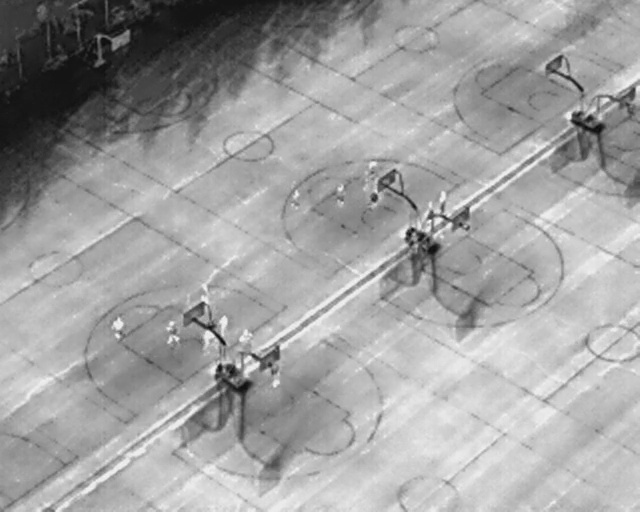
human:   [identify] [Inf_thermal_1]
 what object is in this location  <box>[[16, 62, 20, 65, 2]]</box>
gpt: <ref>1 medium person at the left</ref>

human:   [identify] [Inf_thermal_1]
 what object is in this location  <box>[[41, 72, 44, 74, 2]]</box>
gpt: <ref>1 medium person at the bottom</ref>